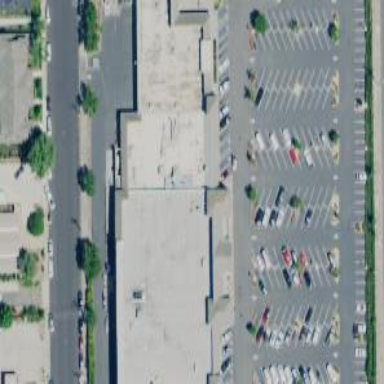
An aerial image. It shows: Building that houses supermarket.